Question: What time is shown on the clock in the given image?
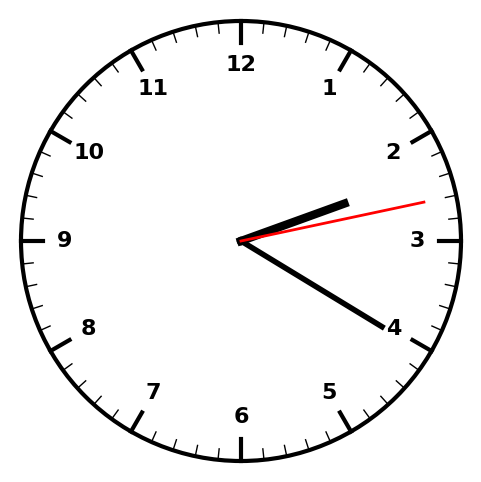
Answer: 02:20:13